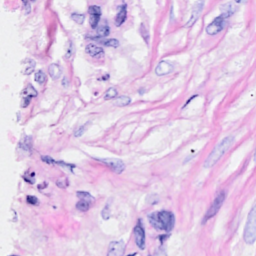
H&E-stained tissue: Breast